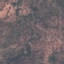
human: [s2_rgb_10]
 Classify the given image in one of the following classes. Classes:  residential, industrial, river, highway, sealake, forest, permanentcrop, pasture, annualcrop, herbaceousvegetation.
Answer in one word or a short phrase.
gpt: HerbaceousVegetation